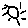
Label: sun